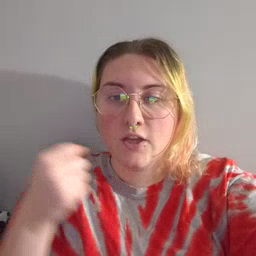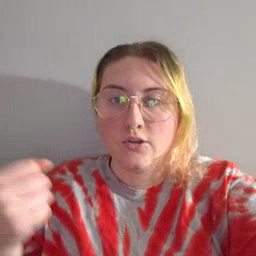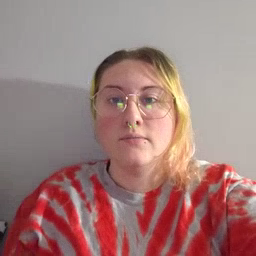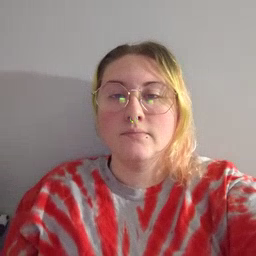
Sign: refrigerator